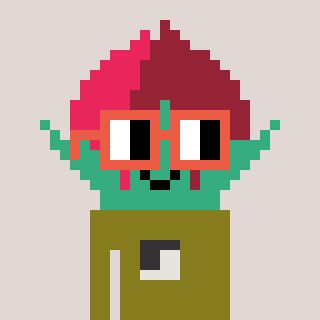
a pixel art character with square orange glasses, a rosebud-shaped head and a gunk-colored body on a warm background